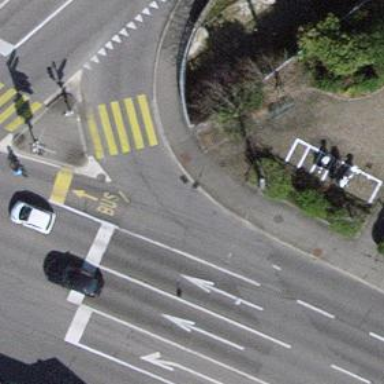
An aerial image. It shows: Crossing with traffic signals.